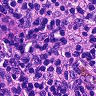
Metastatic tissue present: no